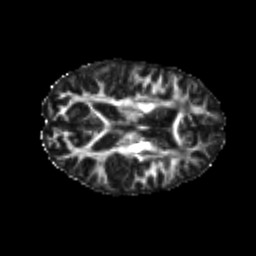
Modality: FA
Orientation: axial
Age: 24
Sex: female
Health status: healthy
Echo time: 0.074 s